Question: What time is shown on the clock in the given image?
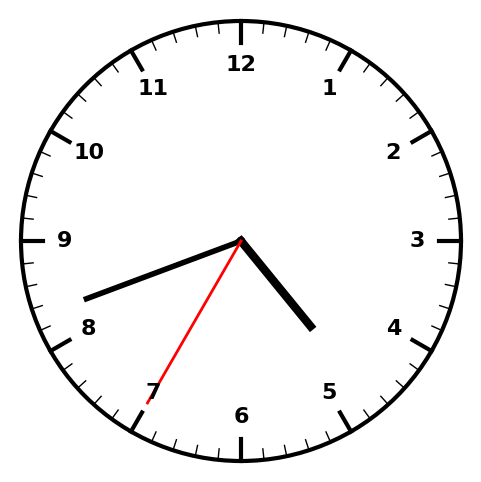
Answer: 04:41:35